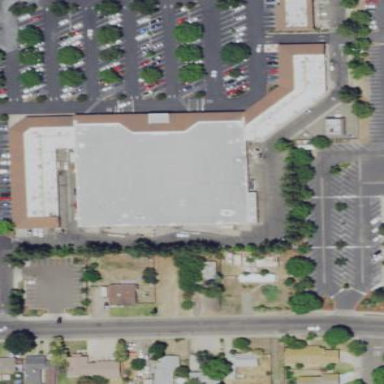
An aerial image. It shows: Supermarket building.